Interaction volume radius: 5 \u00c5
Interaction volume height: 10 \u00c5
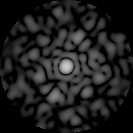
Disorder parameter: 0.8278